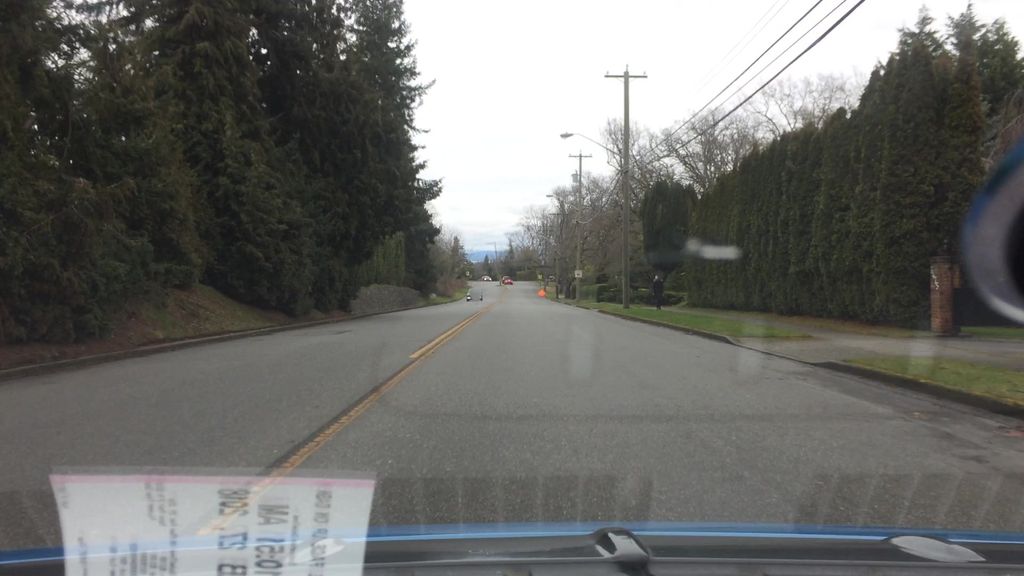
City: victoria